Question: How can i make custom cursor for my application.

'''
public BasePreview()
{
InitializeComponent();
Bitmap bitmap = global::testCursor.Properties.Resources.Cursor1;
Cursor cursor = new System.Windows.Forms.Cursor(bitmap.GetHbitmap());
this.Cursor = cursor;
}
'''
Hovering the mouse over the program. So my cursor look as waitCursor. Can you help me please?
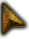
Answer: '''
System.IO.MemoryStream cursorMemoryStream = new System.IO.MemoryStream(Properties.Resources.Cursor1);
Cursor mCursor = new Cursor(cursorMemoryStream);
this.Cursor = mCursor;
'''